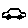
Label: car